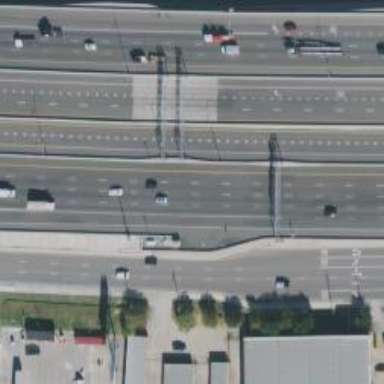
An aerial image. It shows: Motorway.